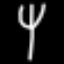
Label: fork